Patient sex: M
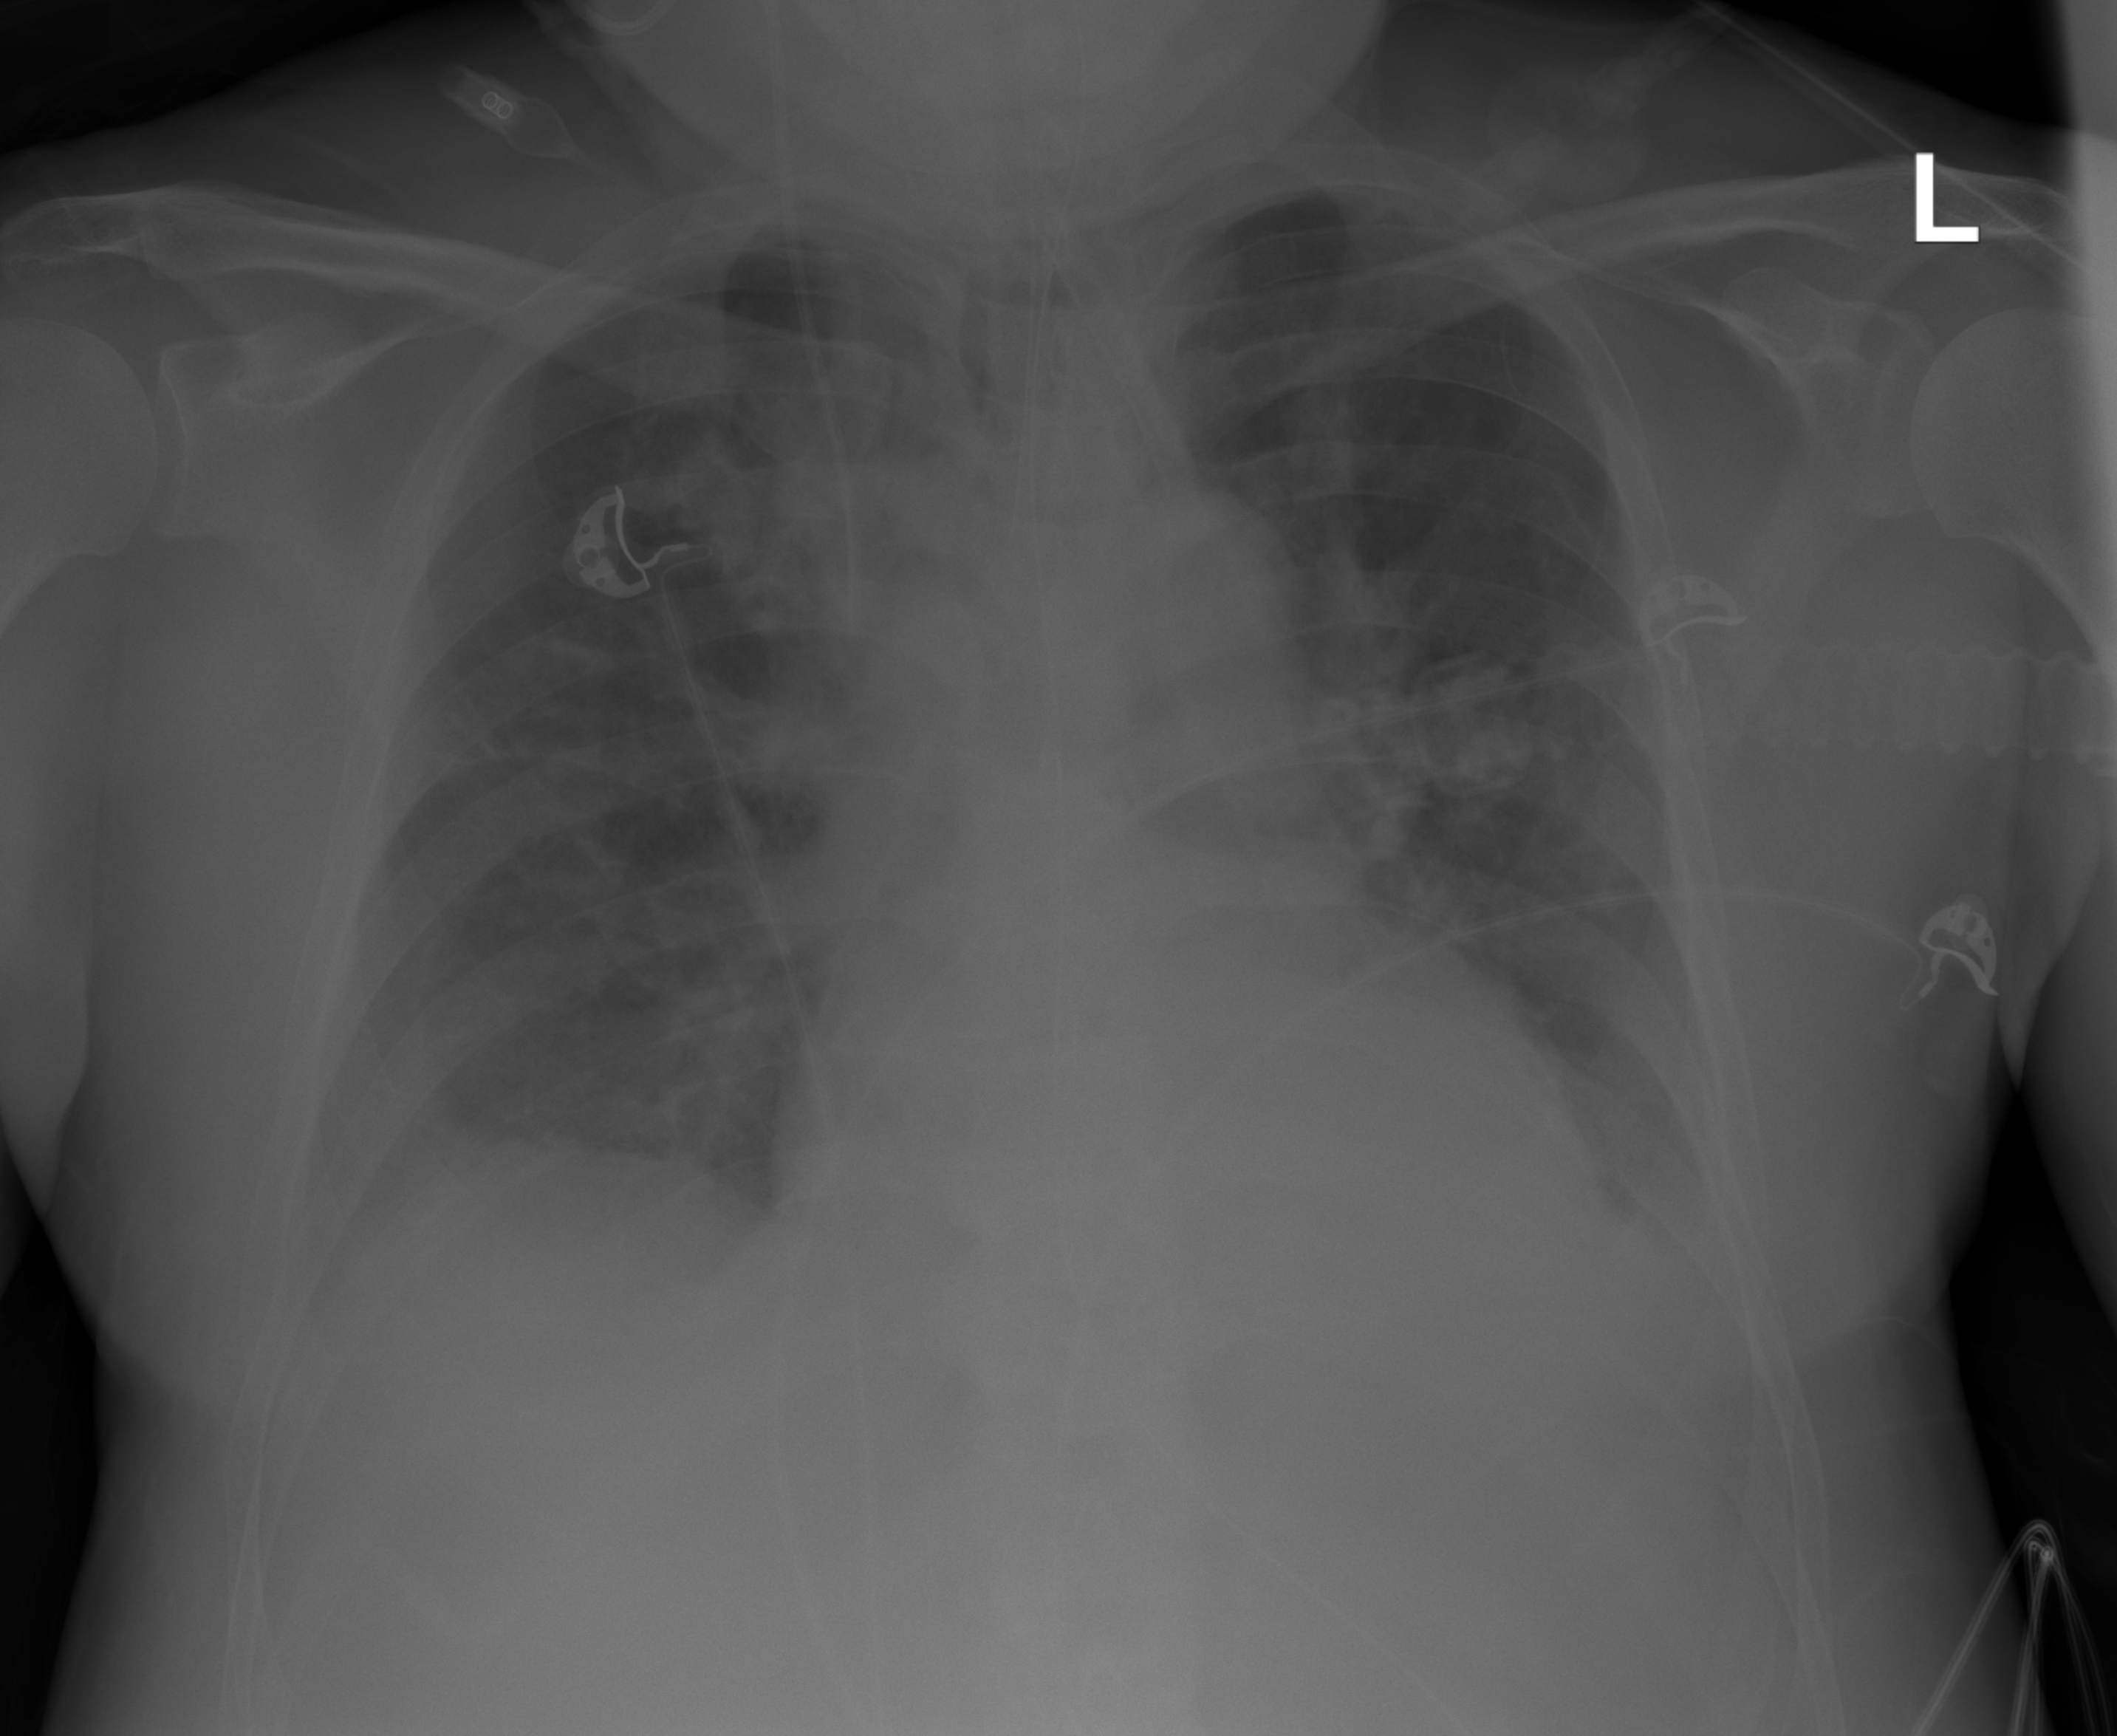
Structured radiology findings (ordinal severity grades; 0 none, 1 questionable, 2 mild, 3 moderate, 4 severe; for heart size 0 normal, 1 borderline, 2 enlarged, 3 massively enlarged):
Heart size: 1
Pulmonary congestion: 0
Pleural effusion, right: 2
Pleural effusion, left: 2
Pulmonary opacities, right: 2
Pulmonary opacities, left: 0
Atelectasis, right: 0
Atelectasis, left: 0